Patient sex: M
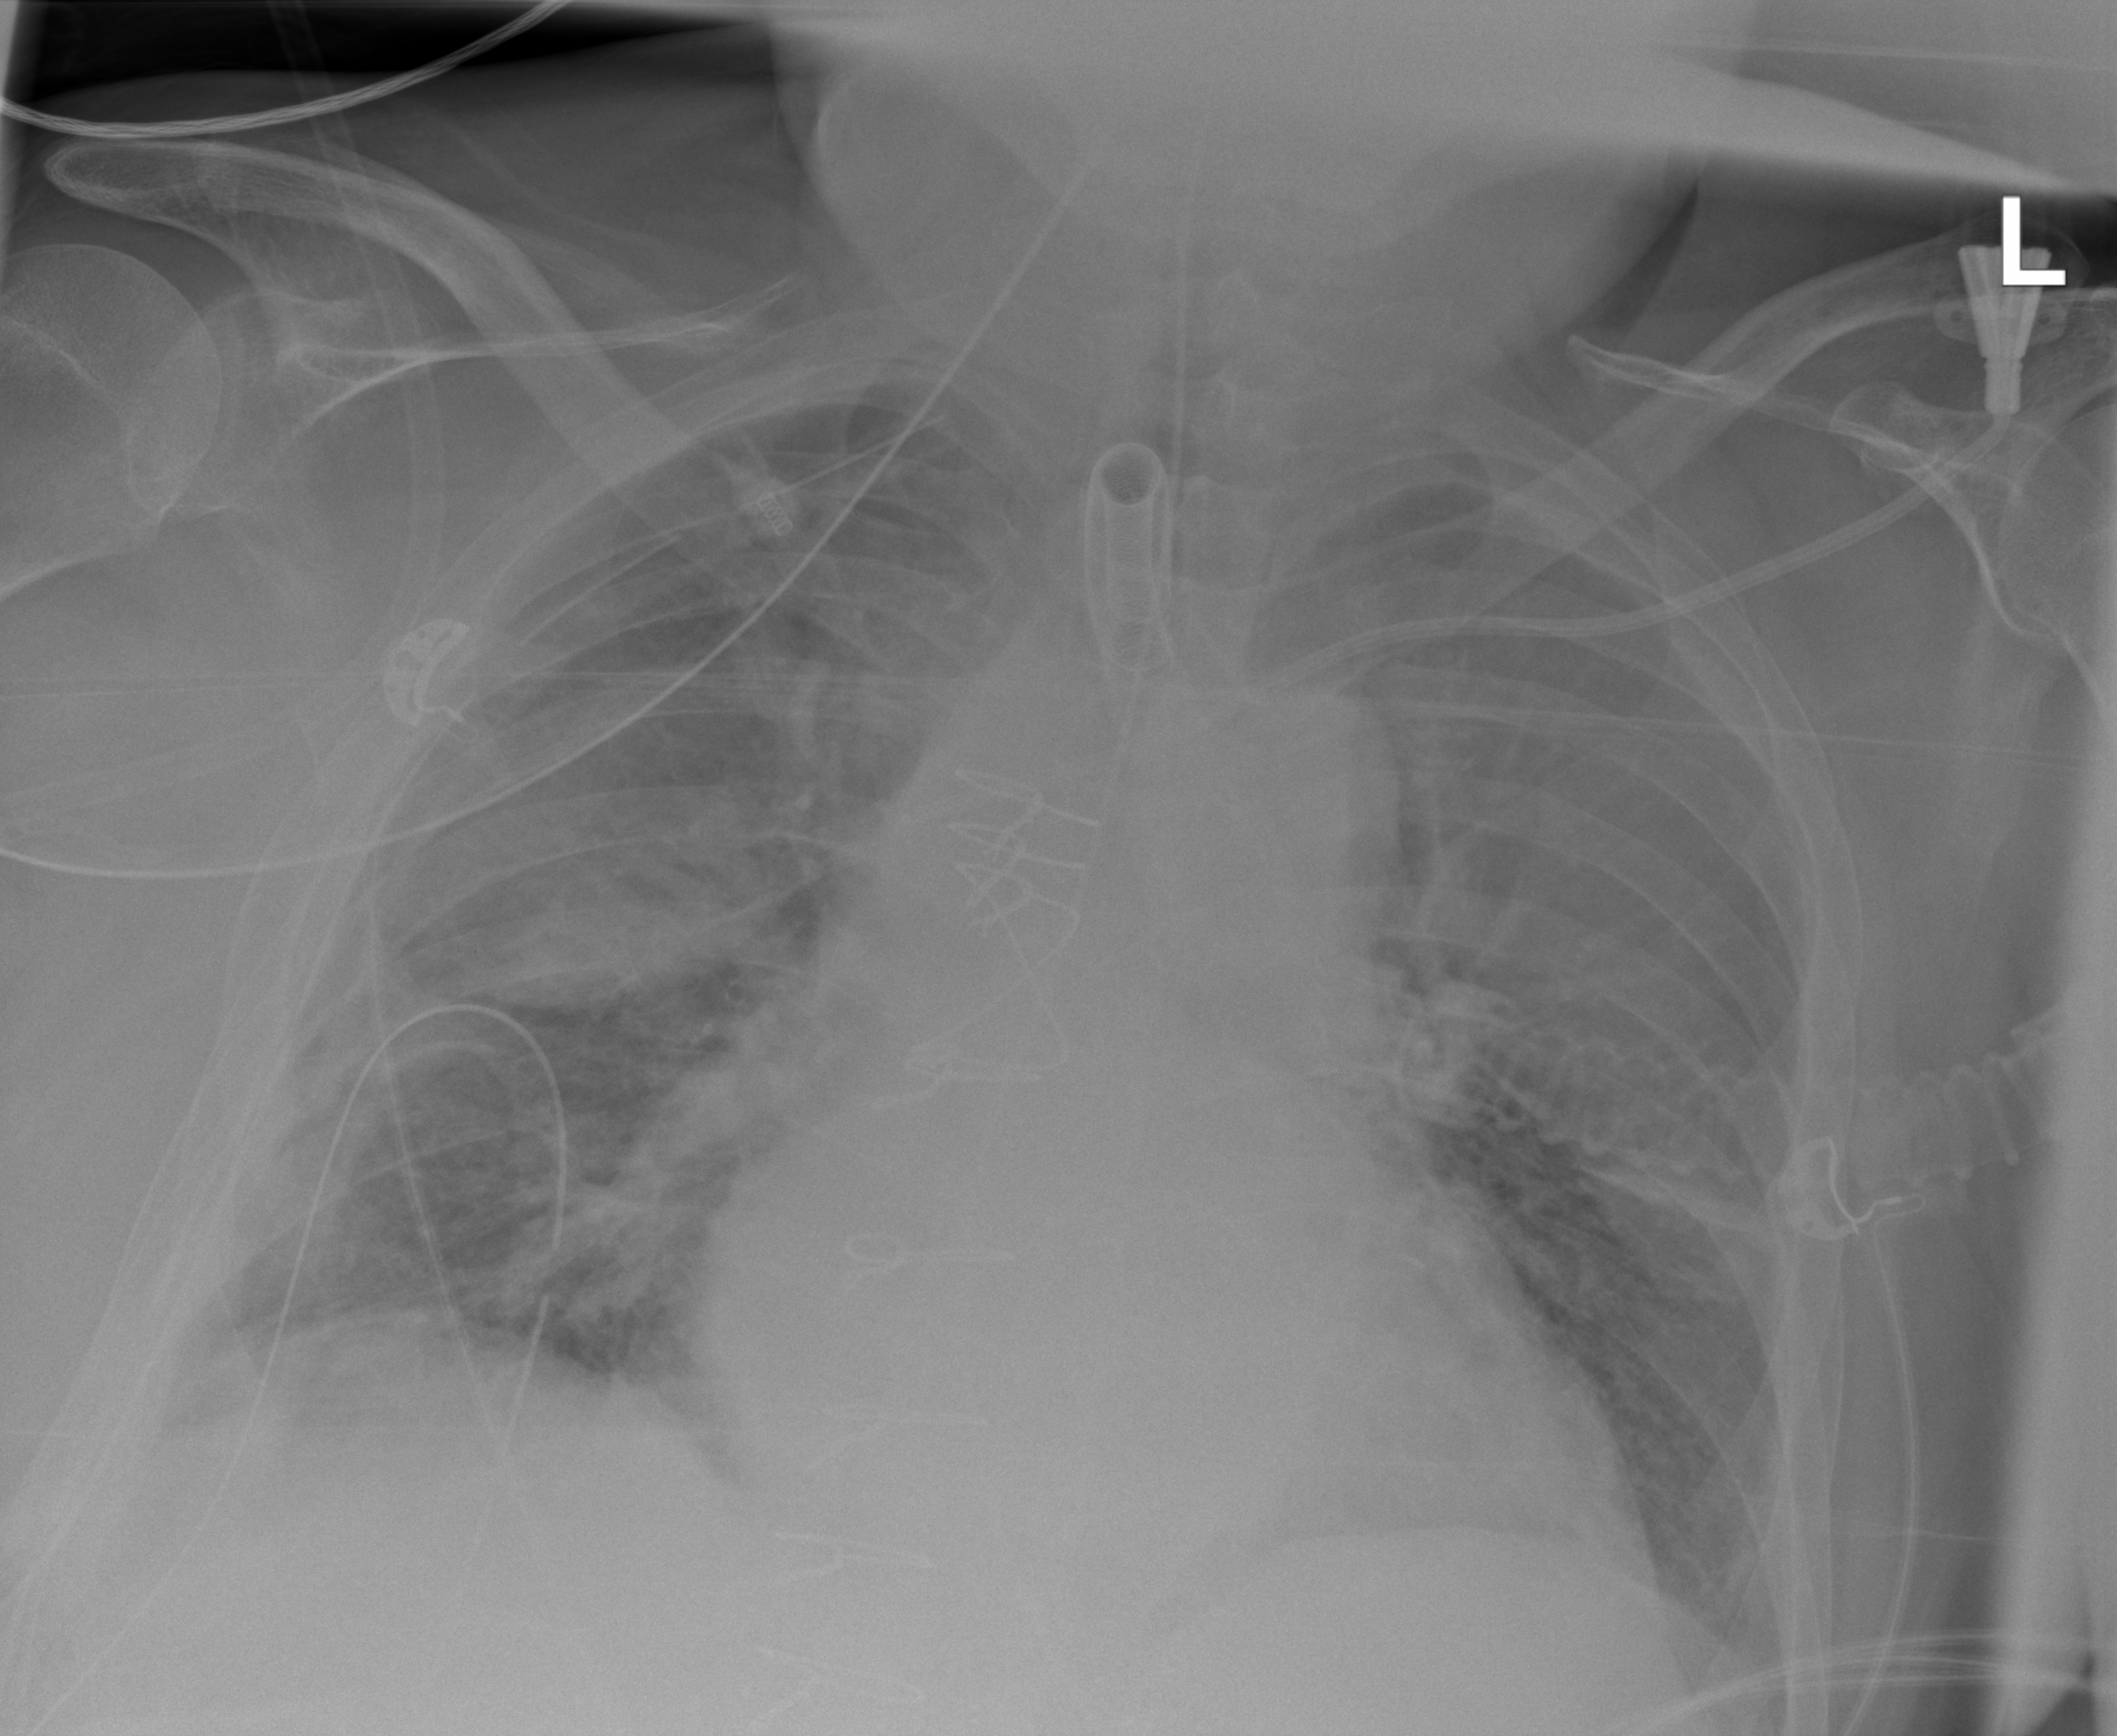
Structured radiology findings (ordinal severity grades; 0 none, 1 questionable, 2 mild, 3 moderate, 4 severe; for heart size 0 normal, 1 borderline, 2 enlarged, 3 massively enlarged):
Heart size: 0
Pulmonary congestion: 2
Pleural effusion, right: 2
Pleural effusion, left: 3
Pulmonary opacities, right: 1
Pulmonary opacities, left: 2
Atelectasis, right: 2
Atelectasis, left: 2